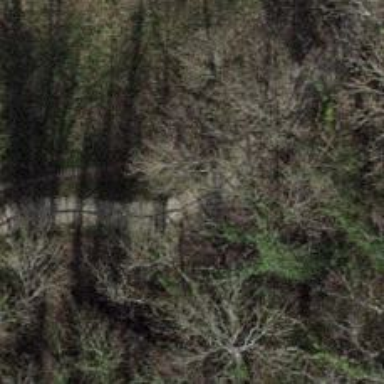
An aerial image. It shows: Road with steps.